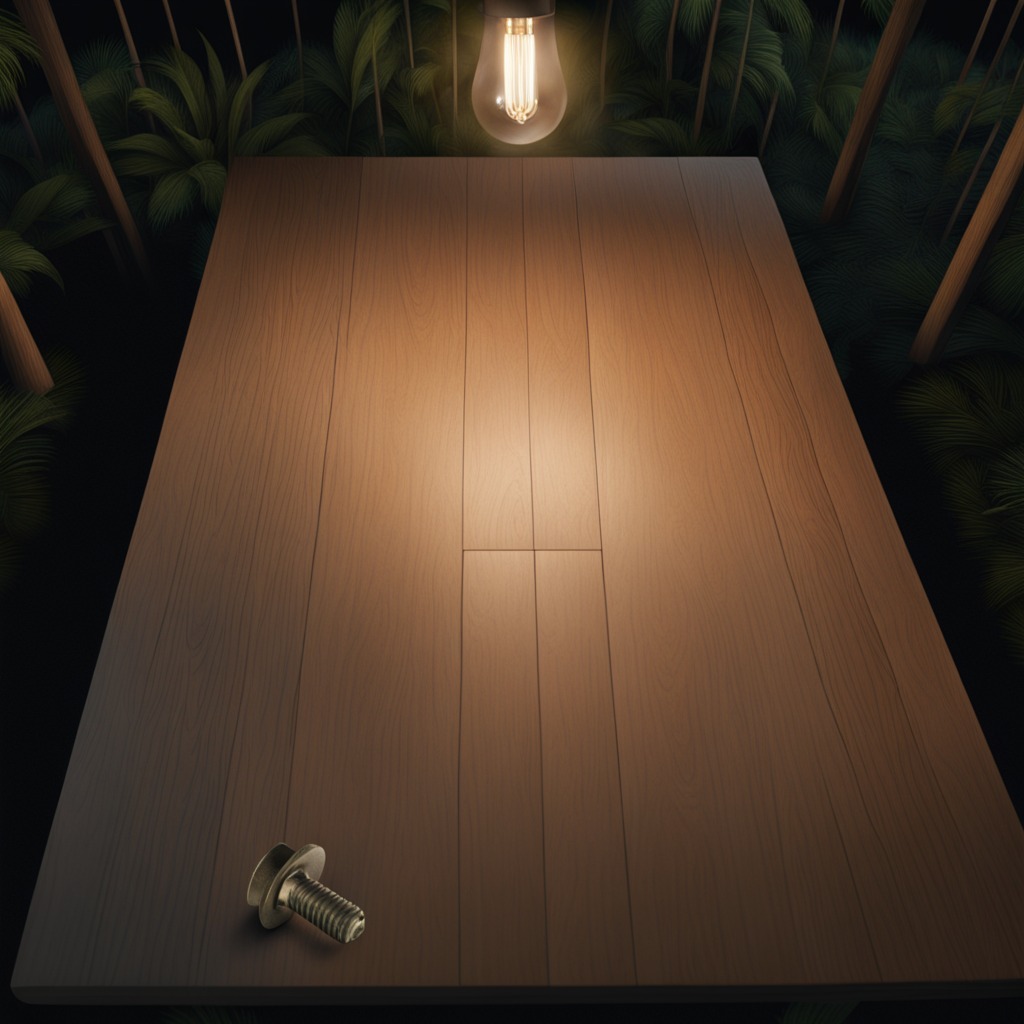
A metal screw is lying on the wooden table inside a jungle field workshop tent at night.